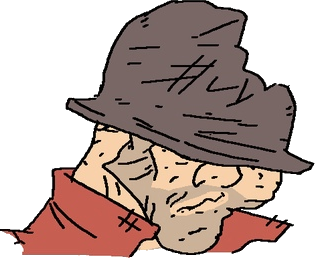
Label: 5_Yes_Honey